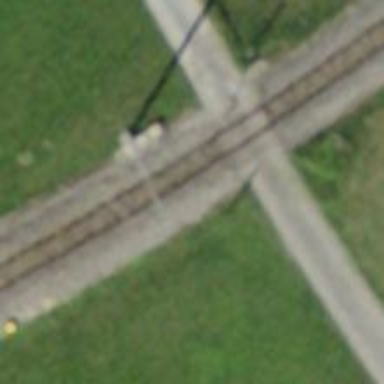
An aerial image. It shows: Level crossing along the railway.